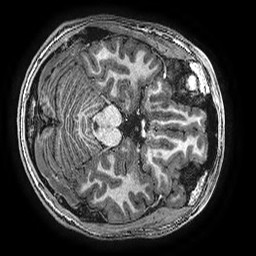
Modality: T1w
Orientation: axial
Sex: male
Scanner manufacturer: ge
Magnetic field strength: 3 T
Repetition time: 0.00766 s
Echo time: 0.003476 s